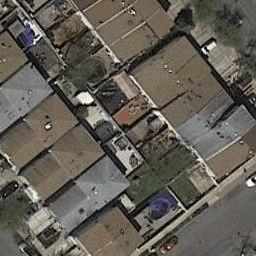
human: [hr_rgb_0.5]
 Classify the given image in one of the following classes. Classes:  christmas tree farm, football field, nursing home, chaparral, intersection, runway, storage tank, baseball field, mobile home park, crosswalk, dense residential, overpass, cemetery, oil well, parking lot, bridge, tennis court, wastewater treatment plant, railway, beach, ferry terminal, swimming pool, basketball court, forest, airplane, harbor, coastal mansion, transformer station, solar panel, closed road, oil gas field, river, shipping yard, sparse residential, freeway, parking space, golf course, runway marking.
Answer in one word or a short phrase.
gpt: dense residential